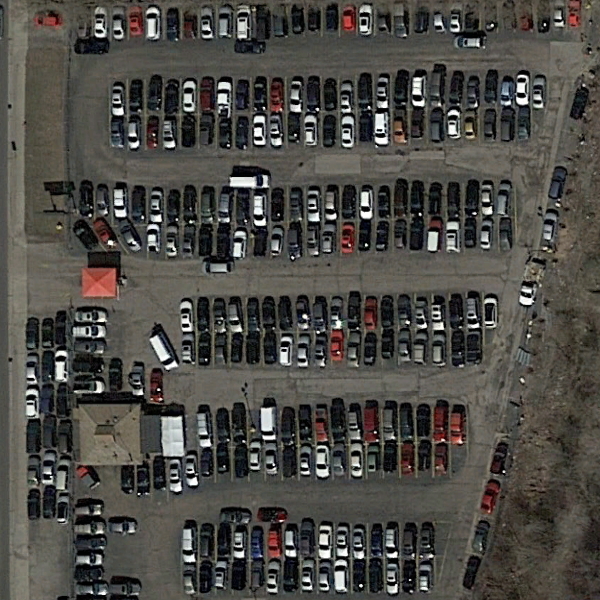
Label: Parking